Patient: sex M, age 25
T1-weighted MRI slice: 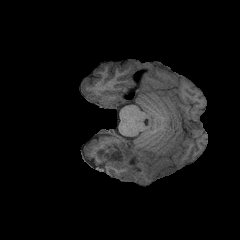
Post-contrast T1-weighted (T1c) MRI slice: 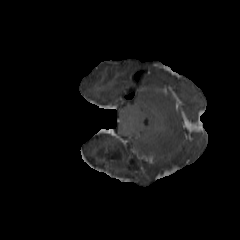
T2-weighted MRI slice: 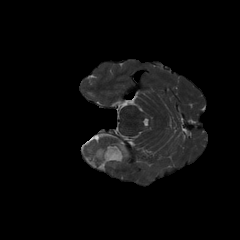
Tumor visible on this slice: yes
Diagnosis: Astrocytoma, IDH-mutant
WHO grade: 2